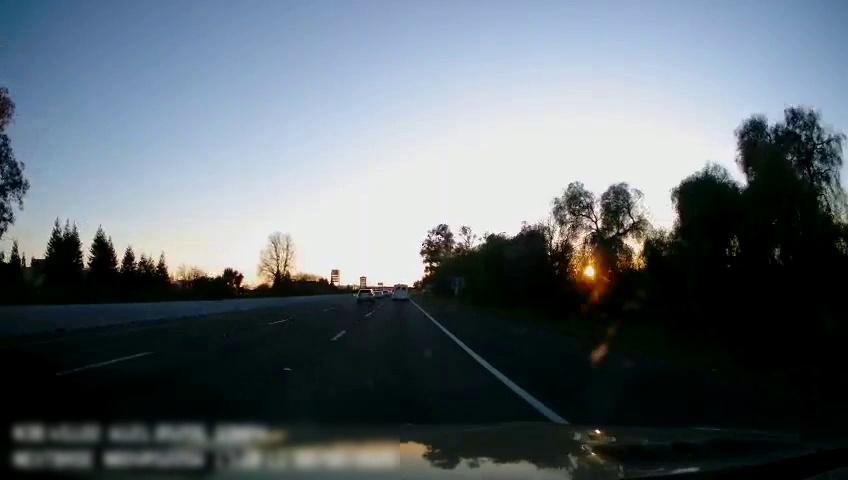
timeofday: Dusk/Dawn/Twilight
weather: Sunny
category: Drivable Space
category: Vehicles | Other LV
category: Vehicles | SUV
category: Lanes | Current Lane
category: Lanes | Alternate Lane
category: Lanes | Alternate Lane
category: Lanes | Alternate Lane